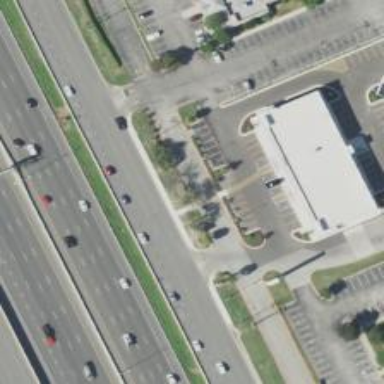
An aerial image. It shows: Secondary road with asphalt surface and frontage road.